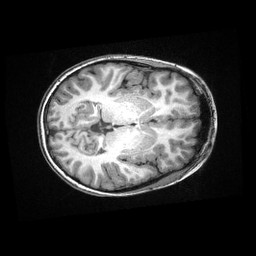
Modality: T1w
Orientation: axial
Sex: male